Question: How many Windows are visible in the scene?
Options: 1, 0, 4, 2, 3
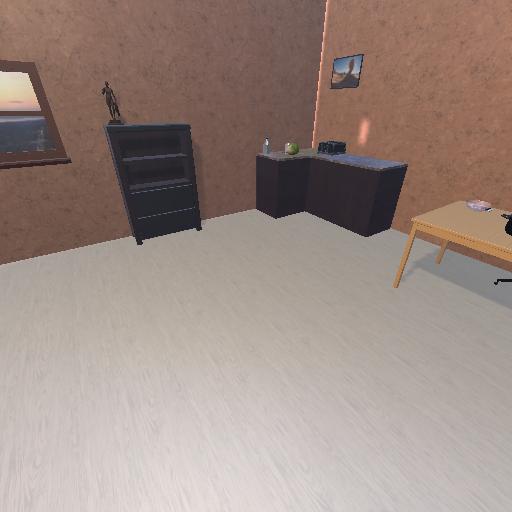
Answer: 1